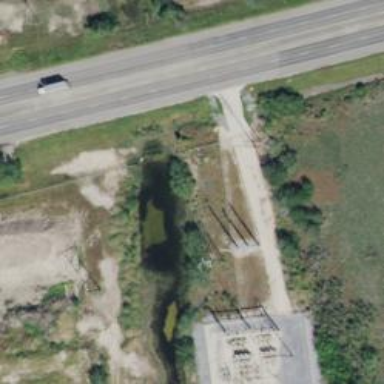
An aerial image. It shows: Power tower.